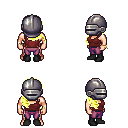
a pixel art fantasy rpg character, male body template, human, light skin, maroon pirate shirt, magenta pants, gold right-swept hairstyle, metal helm, bracelets, black shoes, four views (front, back, left, right), 2x2 character sprite sheet, small pixel art, hard edges, no anti-aliasing